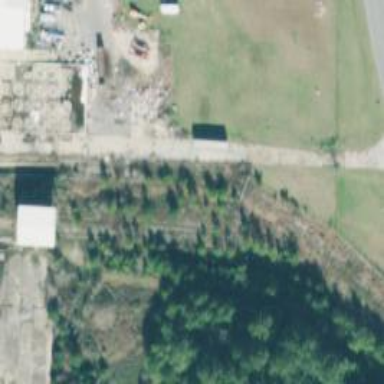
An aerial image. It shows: Disused railway spur line.